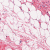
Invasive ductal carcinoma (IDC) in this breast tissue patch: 0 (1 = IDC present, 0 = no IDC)